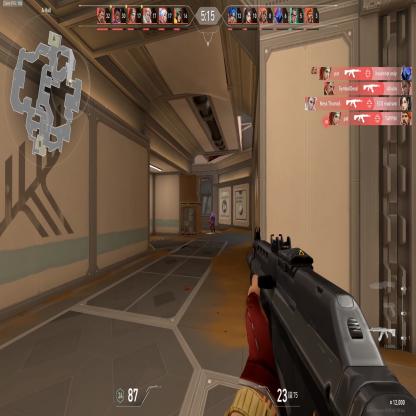
Label: enemy